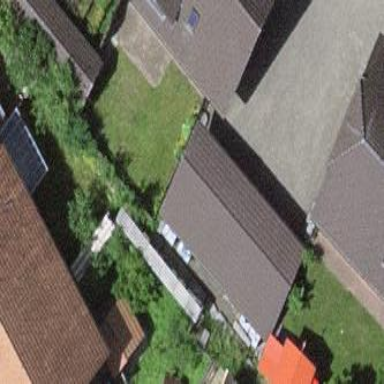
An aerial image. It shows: View of roof of building.